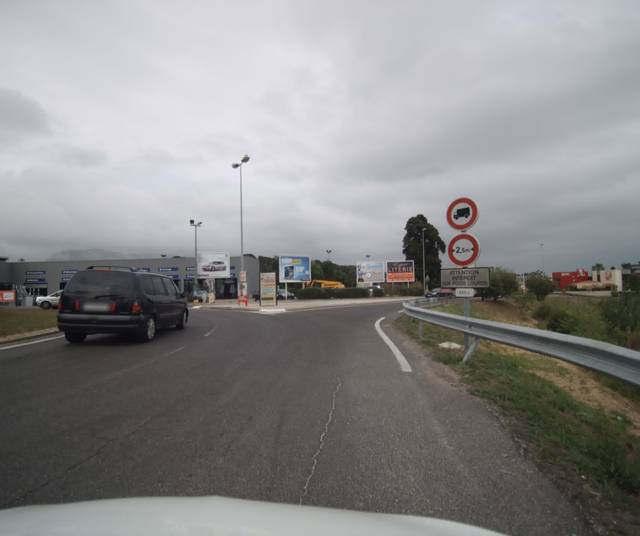
Region: France
Coordinates: 43.124, 5.879